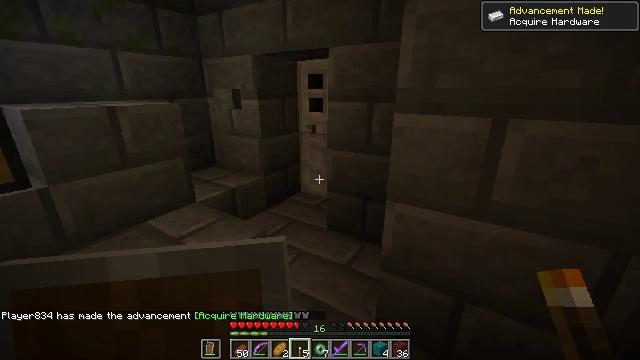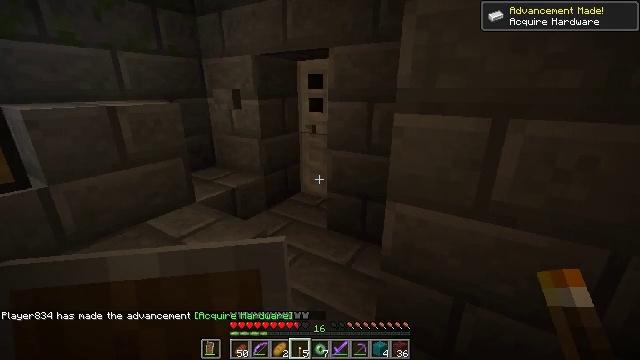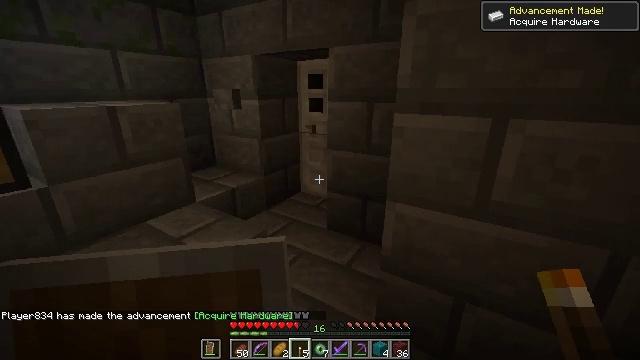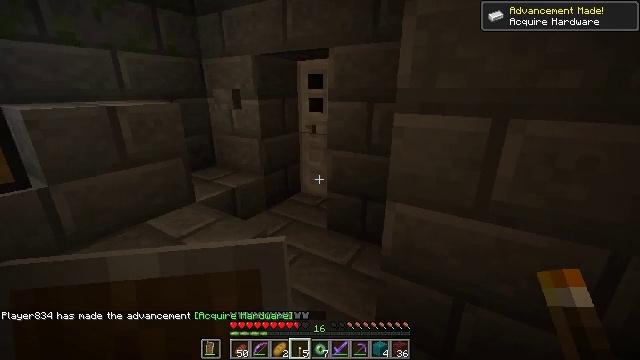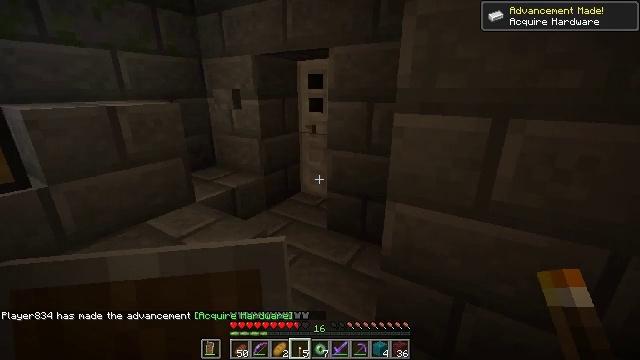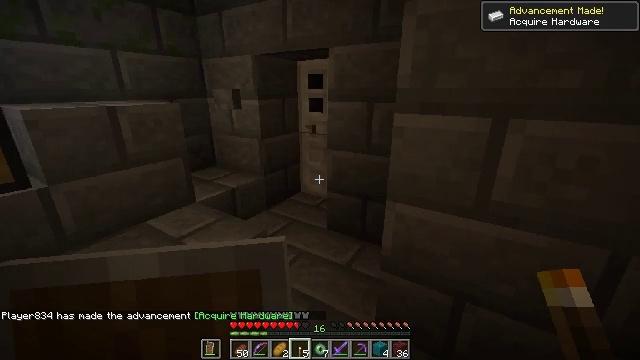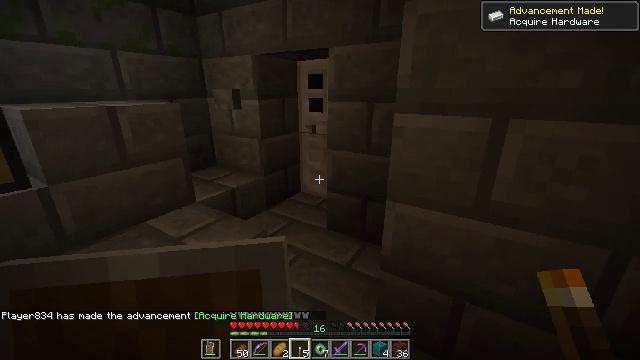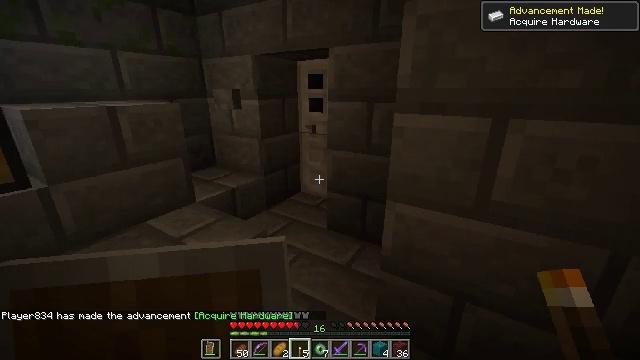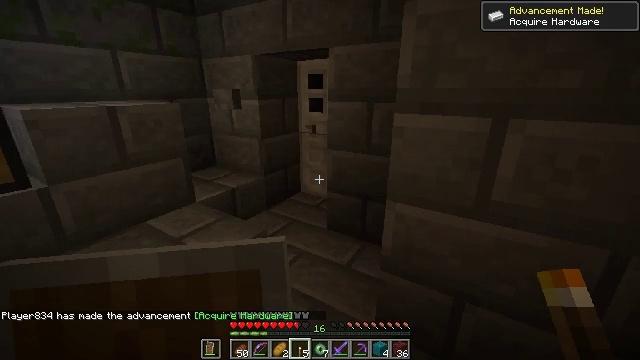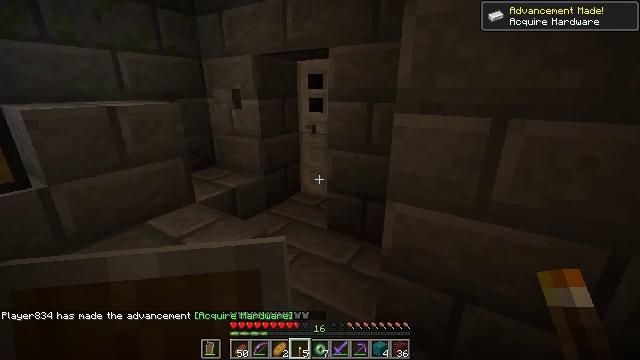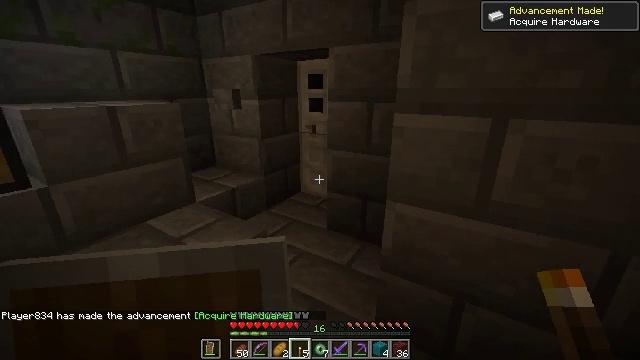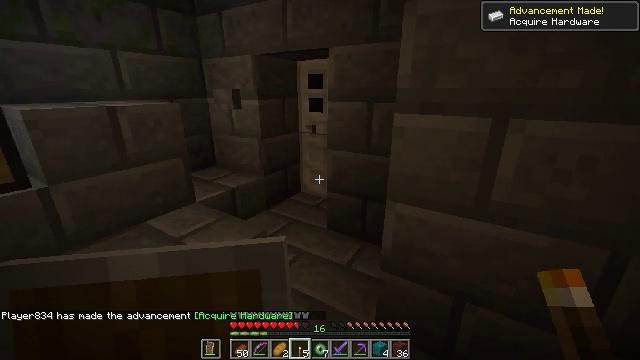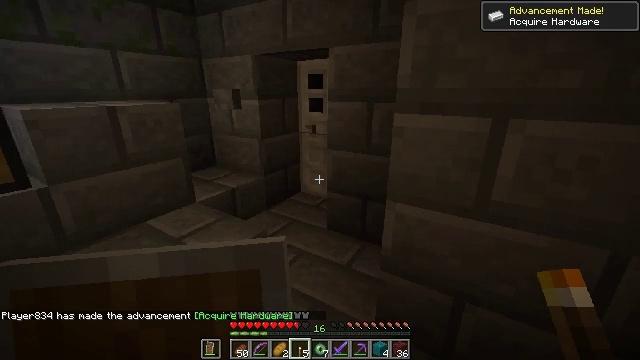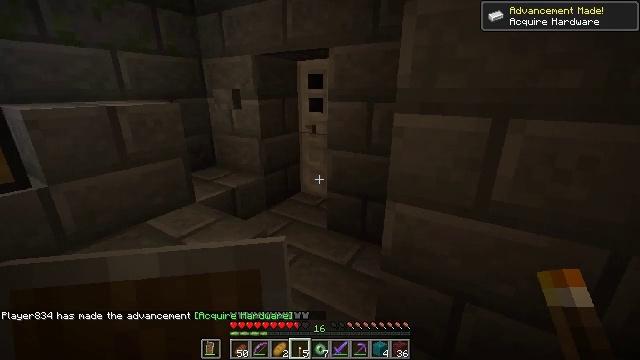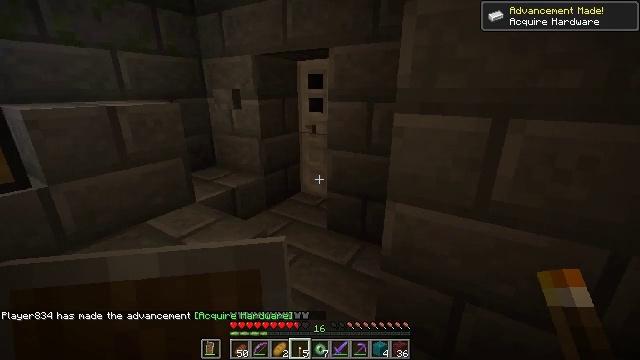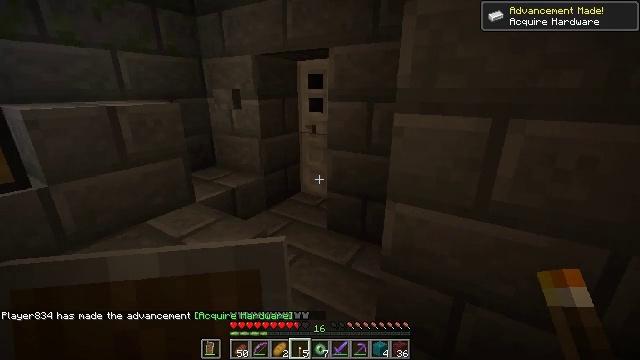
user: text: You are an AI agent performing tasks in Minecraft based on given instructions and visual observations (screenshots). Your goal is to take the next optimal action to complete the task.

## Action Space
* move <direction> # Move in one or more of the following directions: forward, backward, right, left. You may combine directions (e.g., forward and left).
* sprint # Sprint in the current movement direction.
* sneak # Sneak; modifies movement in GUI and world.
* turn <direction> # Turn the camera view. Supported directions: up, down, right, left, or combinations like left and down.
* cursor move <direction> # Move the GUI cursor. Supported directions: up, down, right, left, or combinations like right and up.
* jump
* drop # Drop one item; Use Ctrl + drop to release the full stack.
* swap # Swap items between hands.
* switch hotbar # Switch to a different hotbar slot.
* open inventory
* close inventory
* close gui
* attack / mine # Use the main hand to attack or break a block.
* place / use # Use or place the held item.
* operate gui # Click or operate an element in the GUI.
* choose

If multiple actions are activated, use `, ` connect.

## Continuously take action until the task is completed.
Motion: motion action
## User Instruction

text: Smash the iron door for recycling.
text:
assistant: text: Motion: no_op
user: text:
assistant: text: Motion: no_op
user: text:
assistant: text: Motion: no_op
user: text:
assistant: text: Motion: no_op
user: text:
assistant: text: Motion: no_op
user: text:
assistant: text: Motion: no_op
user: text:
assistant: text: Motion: no_op
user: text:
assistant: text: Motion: no_op
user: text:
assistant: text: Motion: no_op
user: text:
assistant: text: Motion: no_op
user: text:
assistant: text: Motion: no_op
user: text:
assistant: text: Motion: no_op
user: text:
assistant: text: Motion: no_op
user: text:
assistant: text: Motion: no_op
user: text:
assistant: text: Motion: no_op
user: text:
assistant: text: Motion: no_op
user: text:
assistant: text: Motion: no_op
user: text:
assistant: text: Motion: no_op
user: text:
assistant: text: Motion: no_op
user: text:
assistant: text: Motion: no_op
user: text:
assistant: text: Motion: no_op
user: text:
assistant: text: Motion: no_op
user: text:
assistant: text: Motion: no_op
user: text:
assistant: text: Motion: no_op
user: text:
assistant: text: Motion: no_op
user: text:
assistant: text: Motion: no_op
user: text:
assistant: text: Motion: no_op
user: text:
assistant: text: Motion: no_op
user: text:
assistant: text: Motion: no_op
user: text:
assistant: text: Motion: no_op